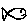
Label: fish